Question: I am having problems changing font in R. For some reasons, it seems that R can not find the font I am asking (any of them, actually). I double-checked that the fonts are indeed installed on my system (Linux Mint 20.3). It looks like to be related to 'x11()', but it appears to be supported on my machine.
Any ideas appreciated.
'''
capabilities()
#> jpeg png tiff tcltk X11 aqua
#> TRUE TRUE TRUE FALSE TRUE FALSE
#> http/ftp sockets libxml fifo cledit iconv
#> TRUE TRUE TRUE TRUE FALSE TRUE
#> NLS Rprof profmem cairo ICU long.double
#> TRUE TRUE FALSE TRUE TRUE TRUE
#> libcurl
#> TRUE
library(ggplot2)
ggplot() +
labs(x = quote(delta)) +
theme(text = element_text(family = "Roboto"))
#> Warning in grid.Call(C_stringMetric, as.graphicsAnnot(x$label)): font family not
#> found in X11 font database
#> Warning in grid.Call(C_stringMetric, as.graphicsAnnot(x$label)): font family not
#> found in X11 font database
#> Warning in grid.Call(C_stringMetric, as.graphicsAnnot(x$label)): font family not
#> found in X11 font database
#> Warning in grid.Call(C_stringMetric, as.graphicsAnnot(x$label)): font family not
#> found in X11 font database
#> Warning in grid.Call(C_stringMetric, as.graphicsAnnot(x$label)): font family not
#> found in X11 font database
#> Warning in grid.Call(C_stringMetric, as.graphicsAnnot(x$label)): font family not
#> found in X11 font database
#> Warning in grid.Call(C_stringMetric, as.graphicsAnnot(x$label)): font family not
#> found in X11 font database
#> Warning in grid.Call(C_stringMetric, as.graphicsAnnot(x$label)): font family not
#> found in X11 font database
#> Warning in grid.Call(C_stringMetric, as.graphicsAnnot(x$label)): font family not
#> found in X11 font database
#> Warning in grid.Call(C_stringMetric, as.graphicsAnnot(x$label)): font family not
#> found in X11 font database
#> Warning in grid.Call(C_stringMetric, as.graphicsAnnot(x$label)): font family not
#> found in X11 font database
#> Warning in grid.Call(C_stringMetric, as.graphicsAnnot(x$label)): font family not
#> found in X11 font database
#> Warning in grid.Call(C_stringMetric, as.graphicsAnnot(x$label)): font family not
#> found in X11 font database
#> Warning in grid.Call(C_stringMetric, as.graphicsAnnot(x$label)): font family not
#> found in X11 font database
#> Warning in grid.Call(C_textBounds, as.graphicsAnnot(x$label), x$x, x$y, : font
#> family not found in X11 font database
#> Warning in grid.Call(C_textBounds, as.graphicsAnnot(x$label), x$x, x$y, : font
#> family not found in X11 font database
#> Warning in grid.Call(C_textBounds, as.graphicsAnnot(x$label), x$x, x$y, : font
#> family not found in X11 font database
#> Warning in grid.Call(C_textBounds, as.graphicsAnnot(x$label), x$x, x$y, : font
#> family not found in X11 font database
#> Warning in grid.Call(C_textBounds, as.graphicsAnnot(x$label), x$x, x$y, : font
#> family not found in X11 font database
#> Warning in grid.Call(C_textBounds, as.graphicsAnnot(x$label), x$x, x$y, : font
#> family not found in X11 font database
#> Warning in grid.Call(C_textBounds, as.graphicsAnnot(x$label), x$x, x$y, : font
#> family not found in X11 font database
#> Warning in grid.Call(C_textBounds, as.graphicsAnnot(x$label), x$x, x$y, : font
#> family not found in X11 font database
#> Warning in grid.Call(C_textBounds, as.graphicsAnnot(x$label), x$x, x$y, : font
#> family not found in X11 font database
#> Warning in grid.Call(C_textBounds, as.graphicsAnnot(x$label), x$x, x$y, : font
#> family not found in X11 font database
#> Warning in grid.Call(C_textBounds, as.graphicsAnnot(x$label), x$x, x$y, : font
#> family not found in X11 font database
#> Warning in grid.Call(C_textBounds, as.graphicsAnnot(x$label), x$x, x$y, : font
#> family not found in X11 font database
#> Warning in grid.Call(C_textBounds, as.graphicsAnnot(x$label), x$x, x$y, : font
#> family not found in X11 font database
#> Warning in grid.Call(C_textBounds, as.graphicsAnnot(x$label), x$x, x$y, : font
#> family not found in X11 font database
#> Warning in grid.Call.graphics(C_text, as.graphicsAnnot(x$label), x$x, x$y, :
#> font family not found in X11 font database
#> Warning in grid.Call.graphics(C_text, as.graphicsAnnot(x$label), x$x, x$y, :
#> font family not found in X11 font database
#> Warning in grid.Call.graphics(C_text, as.graphicsAnnot(x$label), x$x, x$y, :
#> font family not found in X11 font database
#> Warning in grid.Call.graphics(C_text, as.graphicsAnnot(x$label), x$x, x$y, :
#> font family not found in X11 font database
#> Warning in grid.Call.graphics(C_text, as.graphicsAnnot(x$label), x$x, x$y, :
#> font family not found in X11 font database
'''

<URL>
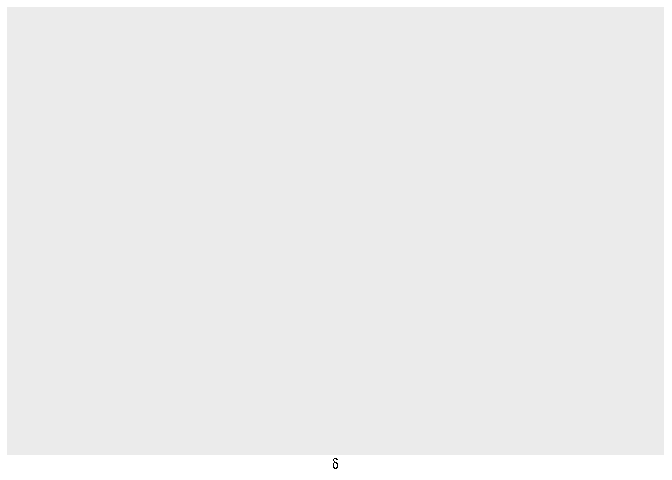
Answer: Here's what I did after following my own (slightly misspelled) advice:
'''
?X11Fonts
'''
The followed the example and executed its code:
'''
if(capabilities()[["X11"]]) withAutoprint({
X11Fonts()
X11Fonts("mono")
utopia <- X11Font("-*-utopia-*-*-*-*-*-*-*-*-*-*-*-*")
X11Fonts(utopia = utopia)
})
'''
No error and "utopia" was there in the listed fonts the next time I ran 'X11Fonts()', so I tried with "Roboto" (in an Ubuntu 18.04 box).
'''
Roboto <- X11Font("-*-roboto-*-*-*-*-*-*-*-*-*-*-*-*")
X11Fonts(Roboto = Roboto)
#-------------------
> X11Fonts()
$serif
[1] "-*-times-%s-%s-*-*-%d-*-*-*-*-*-*-*"
$sans
[1] "-*-helvetica-%s-%s-*-*-%d-*-*-*-*-*-*-*"
#---snipped
$Roboto
[1] "-*-roboto-%s-%s-*-*-%d-*-*-*-*-*-*-*"
'''
Looks like Roboto is now mine. (I have no idea what it looks like.)
After executing:
'''
library(ggplot2)
ggplot() +
labs(x = quote(delta)) +
theme(text = element_text(family = "Roboto"))
'''
.... I now see an unmarkerked plot area with a Greek lowercase 'delta' as the label in an 'x11' window, which will disappear after I execute 'dev.off()'.